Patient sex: M
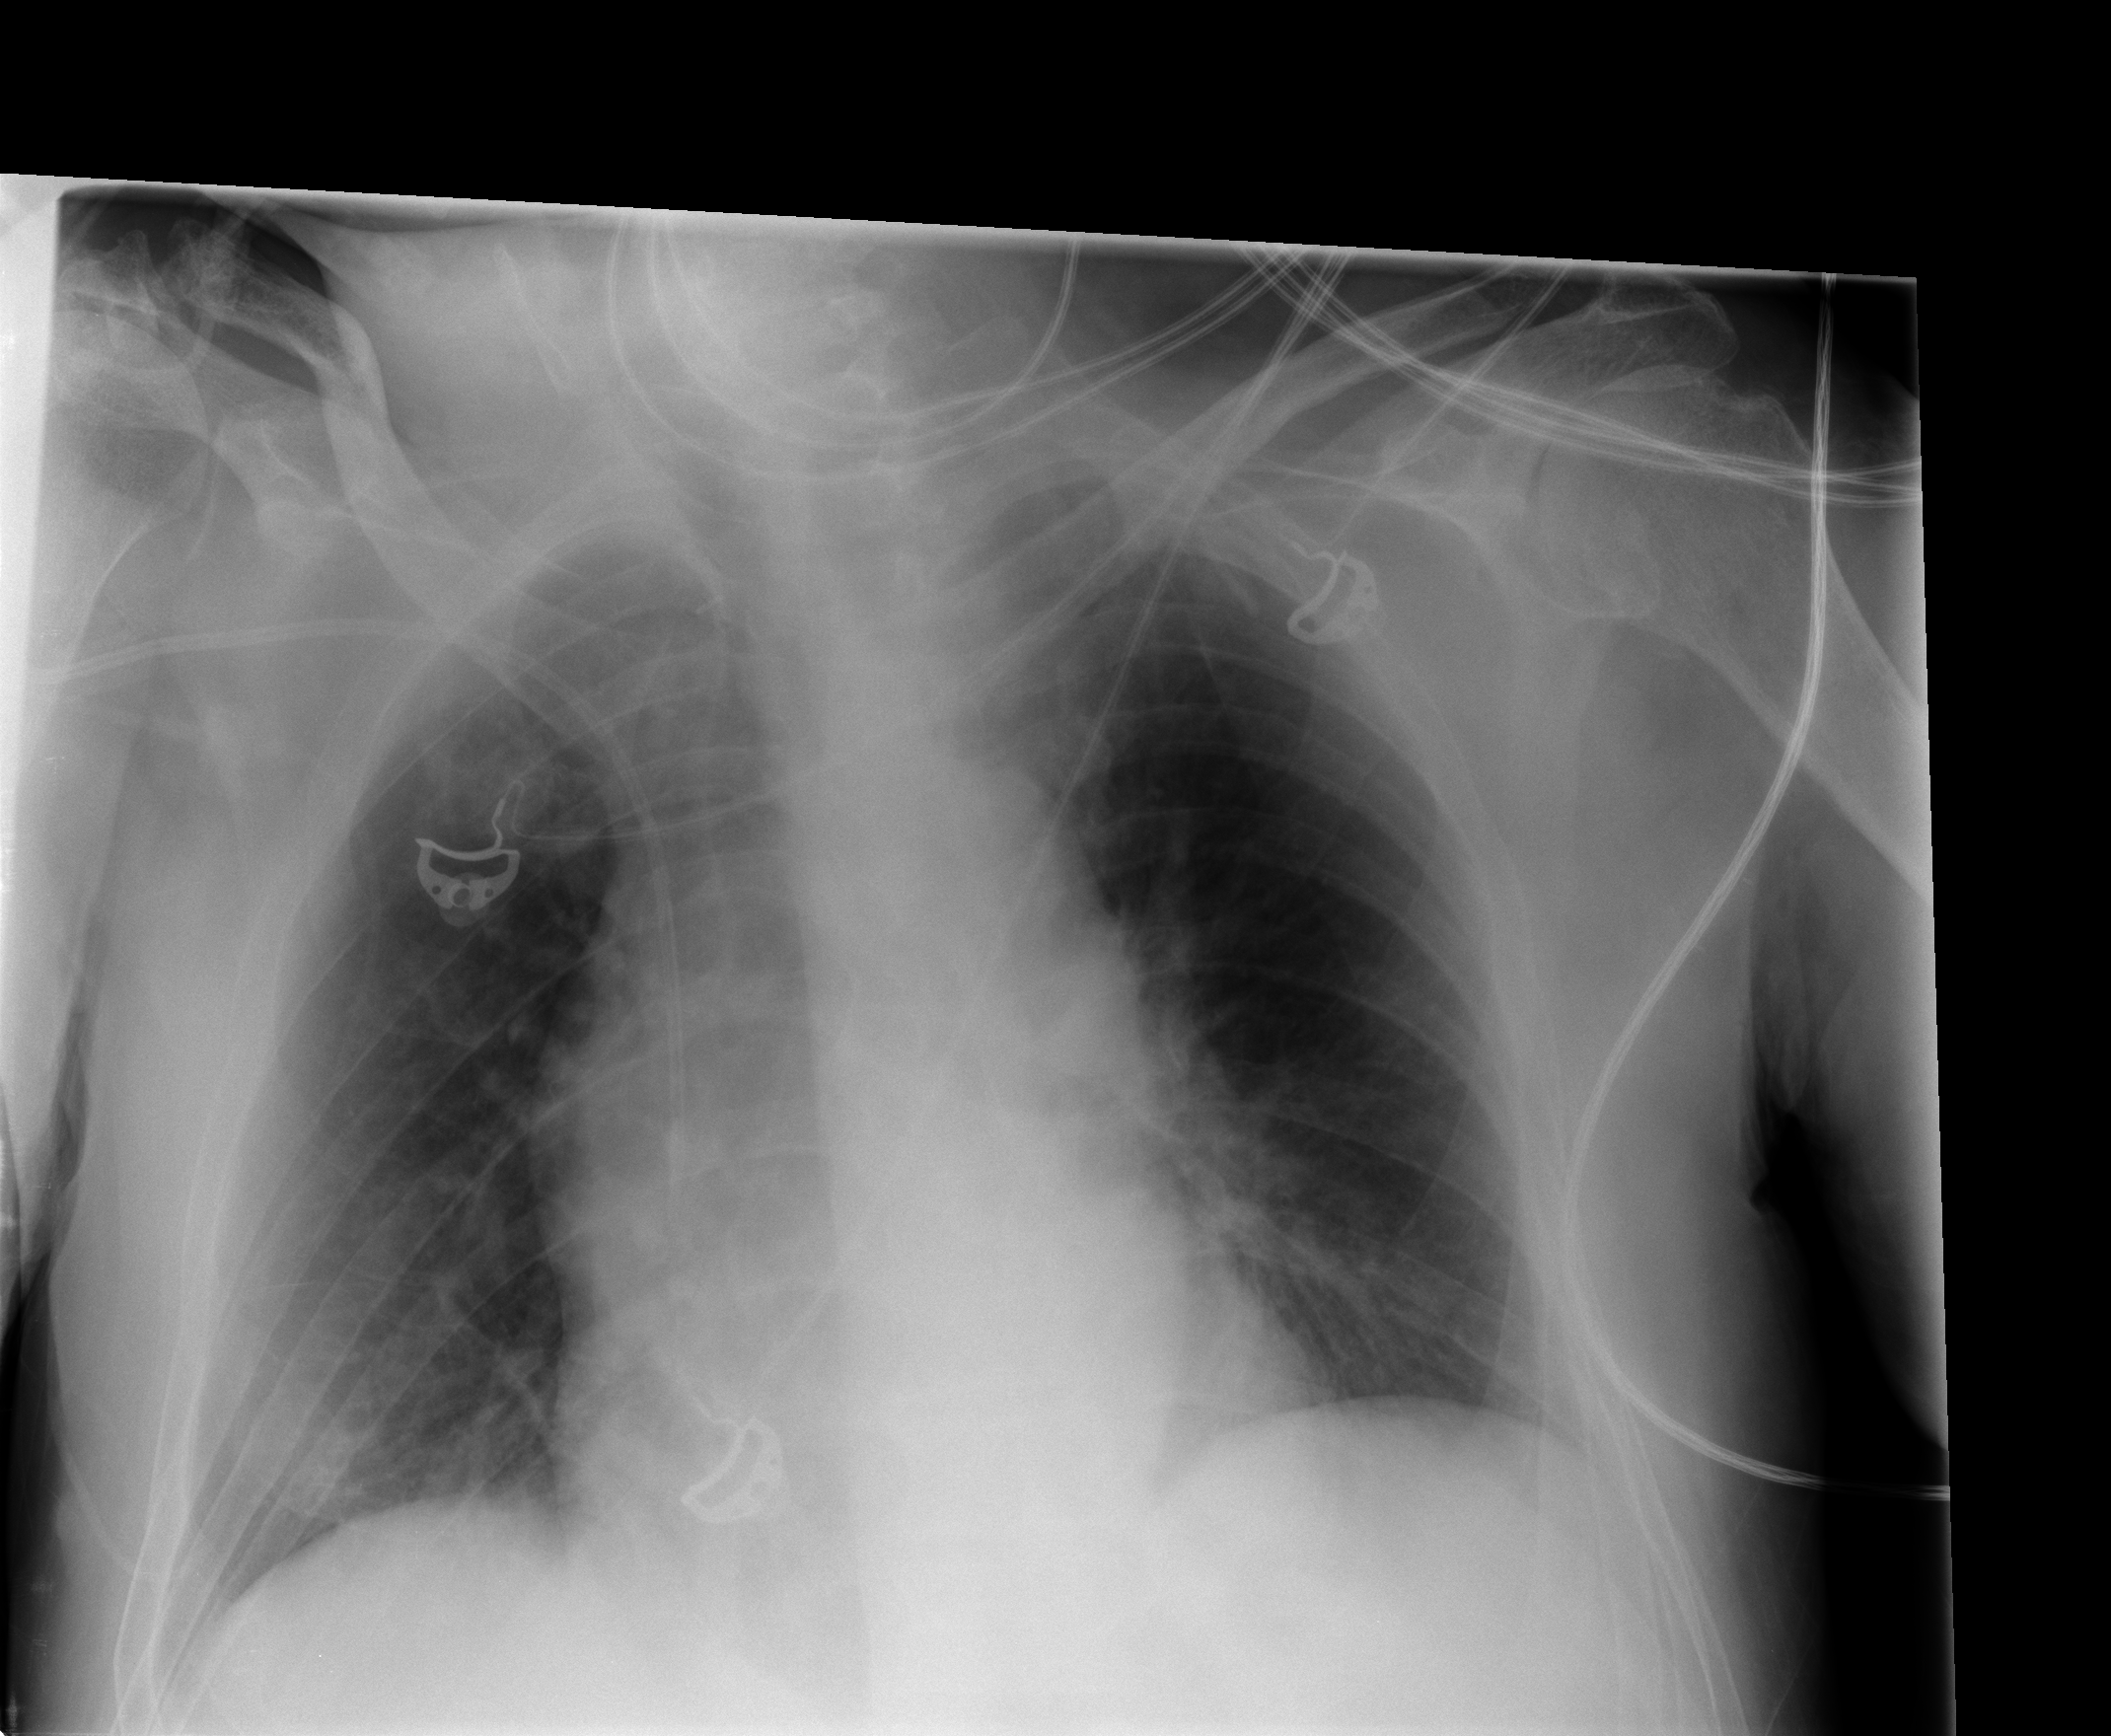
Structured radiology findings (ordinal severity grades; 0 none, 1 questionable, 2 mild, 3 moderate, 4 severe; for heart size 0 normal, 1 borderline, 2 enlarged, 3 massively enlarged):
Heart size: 0
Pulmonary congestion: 0
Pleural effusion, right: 0
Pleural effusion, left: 0
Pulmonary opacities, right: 0
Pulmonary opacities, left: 1
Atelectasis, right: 0
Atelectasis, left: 0